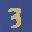
Label: 3